Interaction volume radius: 10 \u00c5
Interaction volume height: 25 \u00c5
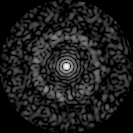
Disorder parameter: 0.8421